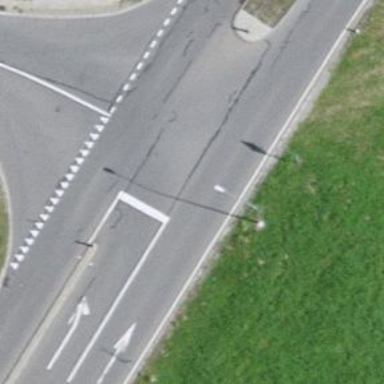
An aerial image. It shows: Secondary link road with asphalt surface.